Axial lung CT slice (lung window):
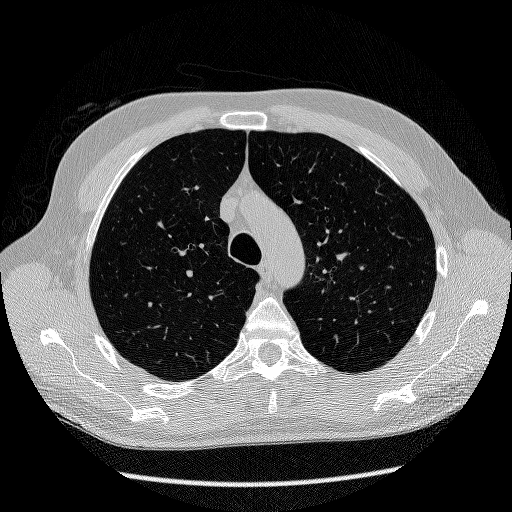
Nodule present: no